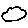
Label: cloud